Brain MRI, t2w sequence, axial 2D slice.
Patient: age 44, sex F, weight 95 kg, height 1.95 m
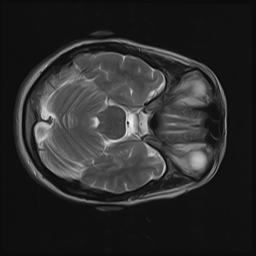